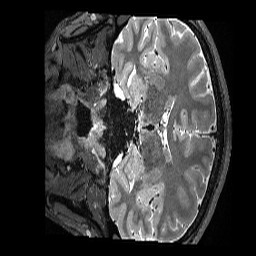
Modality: T2w
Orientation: coronal
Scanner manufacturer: siemens
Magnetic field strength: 3 T
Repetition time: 3.2 s
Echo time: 0.563 s